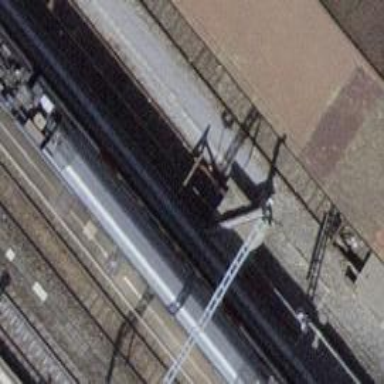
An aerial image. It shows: Railway buffer stop.